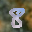
Label: 8